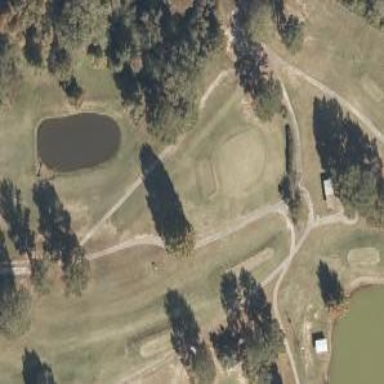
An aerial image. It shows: Golf hole.